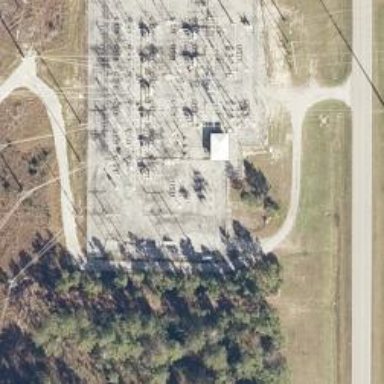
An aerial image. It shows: Switch for power supply.